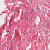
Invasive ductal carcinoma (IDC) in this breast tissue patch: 0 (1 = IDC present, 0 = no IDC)